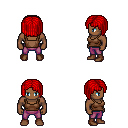
a pixel art fantasy rpg character, male body template, human, dark skin, brown pirate shirt, magenta pants, red pageboy hairstyle, brown shoes, four views (front, back, left, right), 2x2 character sprite sheet, small pixel art, hard edges, no anti-aliasing